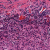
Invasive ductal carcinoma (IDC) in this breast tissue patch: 0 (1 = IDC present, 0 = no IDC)